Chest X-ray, PA view. Patient: 50 years old, sex F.
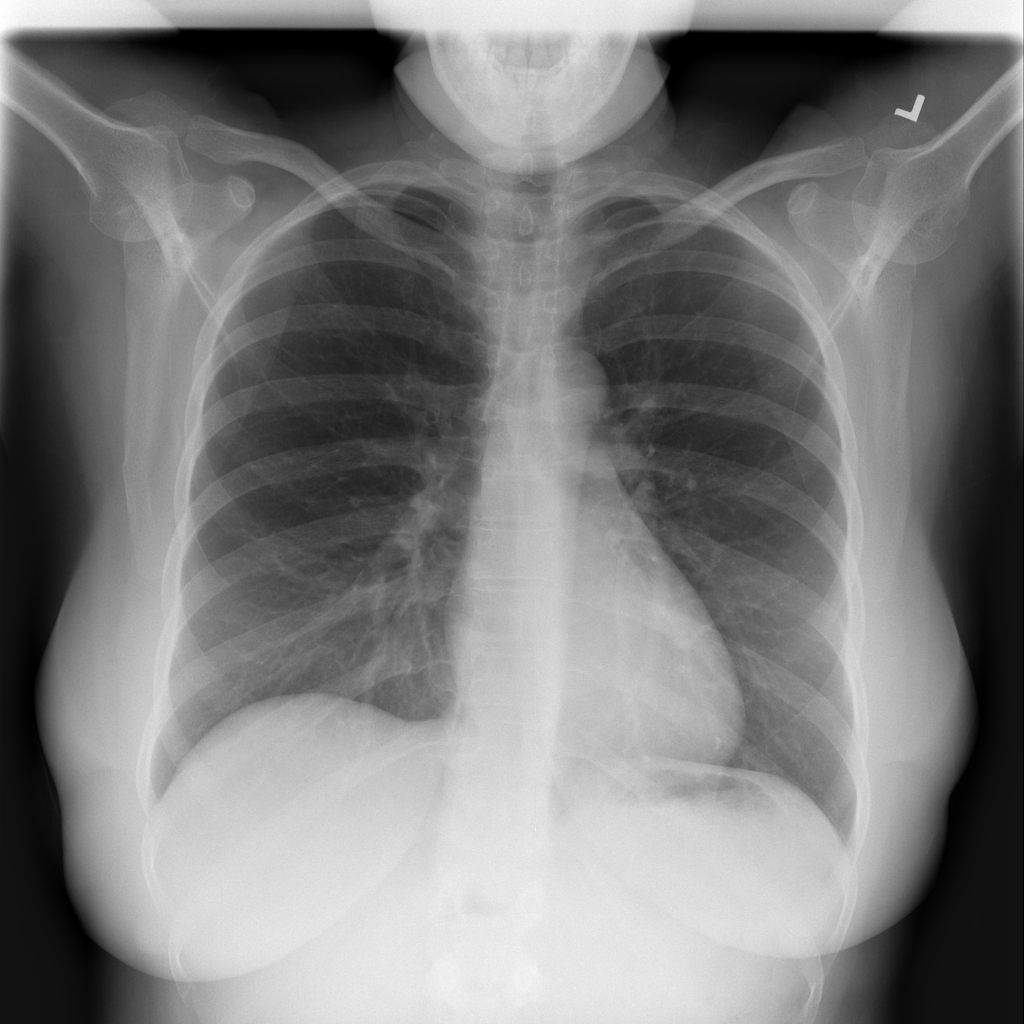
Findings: No Finding